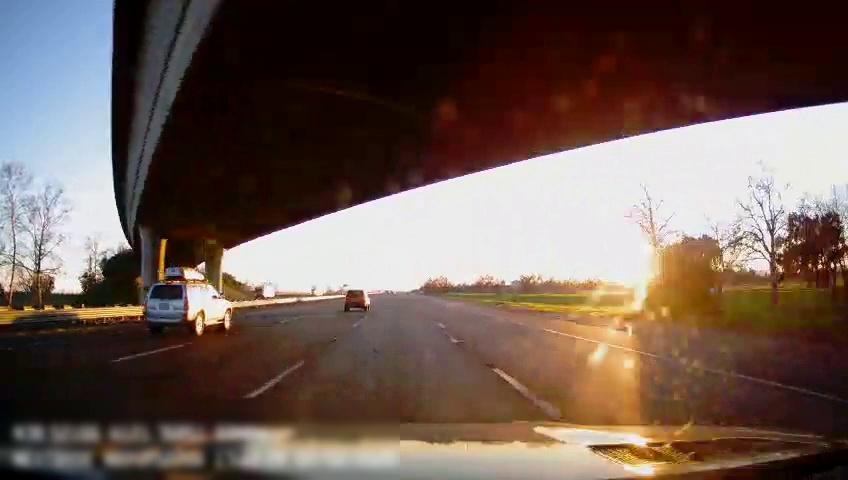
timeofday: Day
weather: Sunny
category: Drivable Space
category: Vehicles | SUV
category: Vehicles | Truck
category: Vehicles | SUV
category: Vehicles | Other LV
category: Lanes | Alternate Lane
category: Lanes | Alternate Lane
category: Lanes | Current Lane
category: Lanes | Current Lane
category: Lanes | Alternate Lane